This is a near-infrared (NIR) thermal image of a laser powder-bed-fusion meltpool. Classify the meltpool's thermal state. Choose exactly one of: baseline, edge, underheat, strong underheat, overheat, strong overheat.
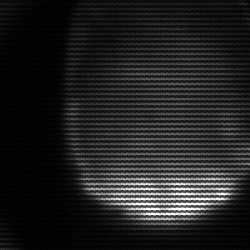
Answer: edge